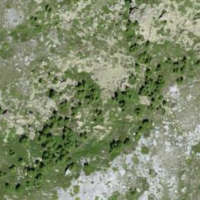
EUNIS habitat code: 26
Species observed at this site:
Vaccinium uliginosum
Carduelis citrinella